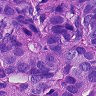
Metastatic tissue present: yes